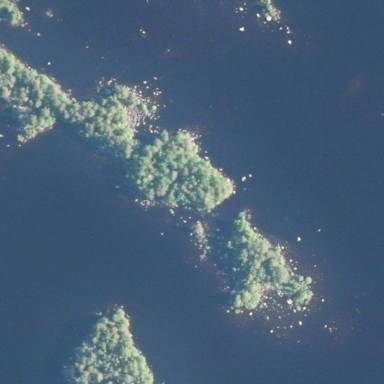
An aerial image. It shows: Islet.